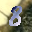
Label: 8